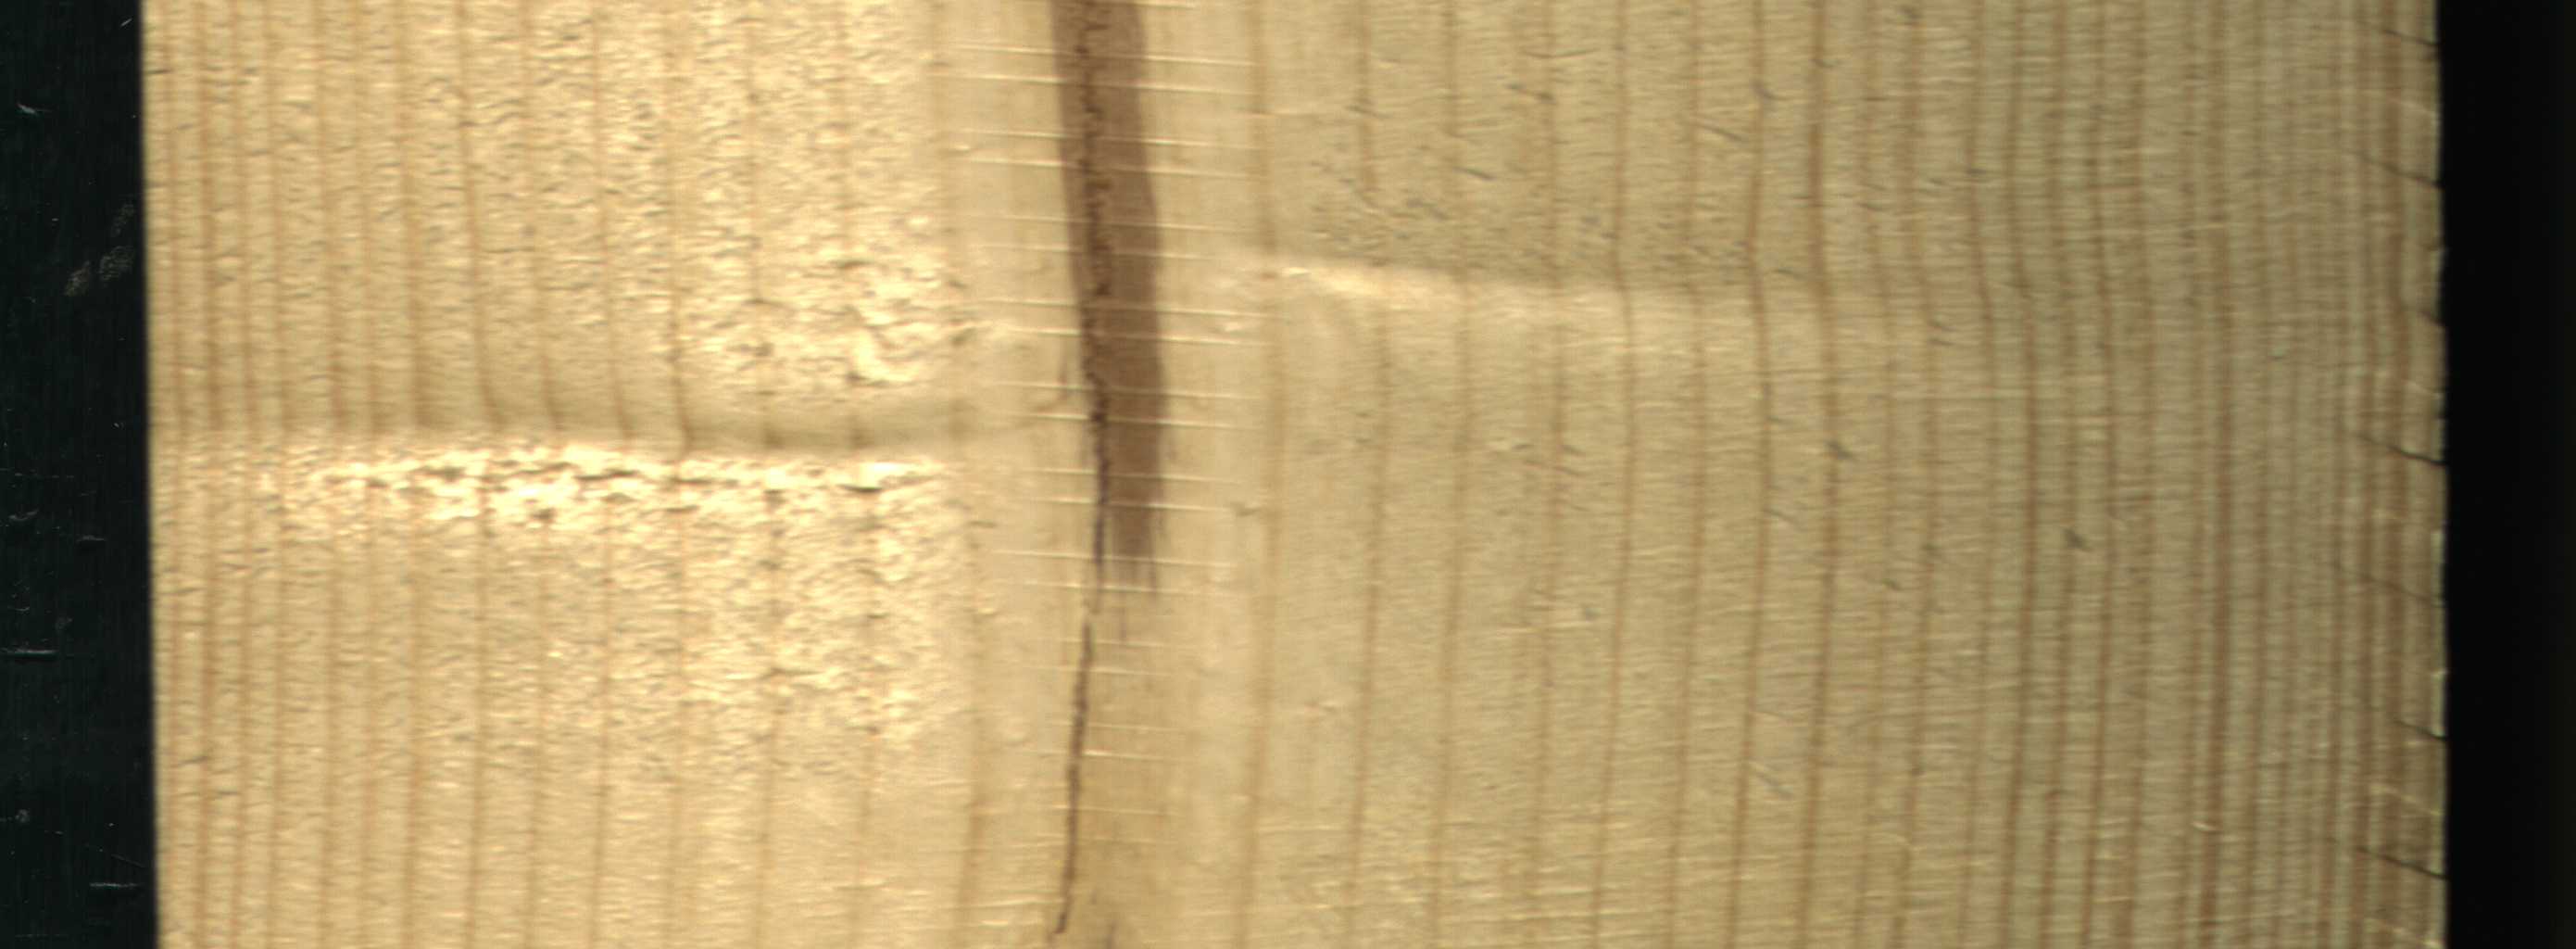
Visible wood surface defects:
Quartzity
Crack